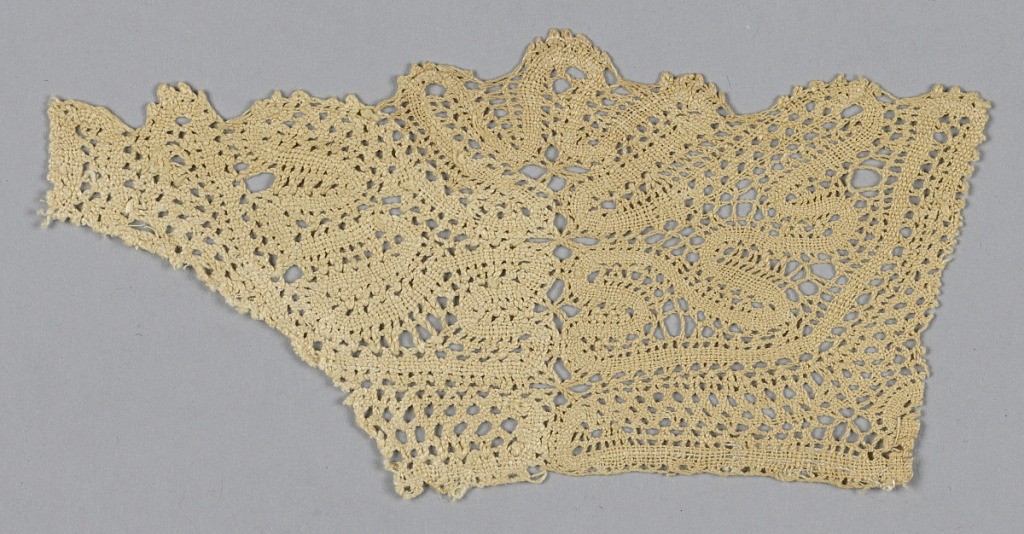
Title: Fragment
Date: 17th century
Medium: linen Technique: bobbin lace (continuous tape with bars added)
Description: Fragment with a symmetrical, wavy, ribbon-like design. Several types of ground used between the toile.